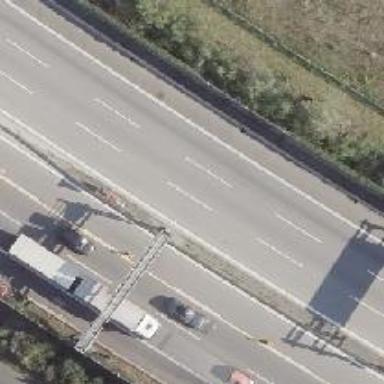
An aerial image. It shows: Motorway with concrete surface.